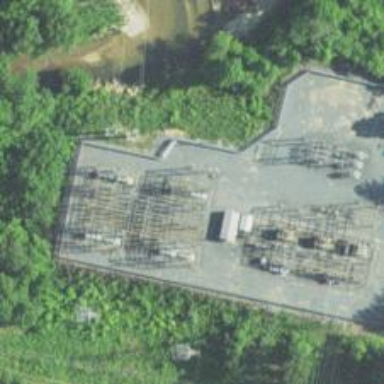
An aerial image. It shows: Switch for power supply.